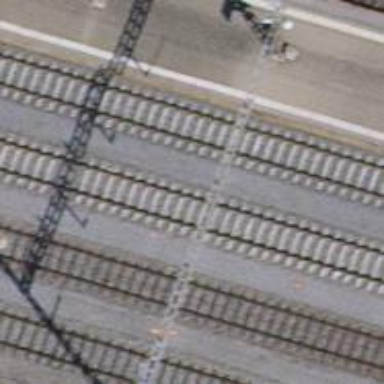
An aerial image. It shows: Solitary milestone along the railway.